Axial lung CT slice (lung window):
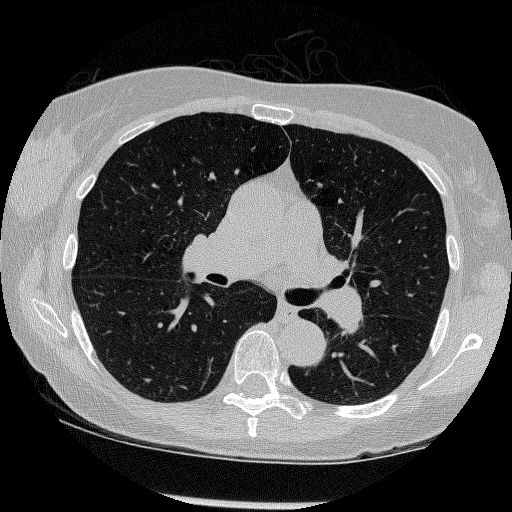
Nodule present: no